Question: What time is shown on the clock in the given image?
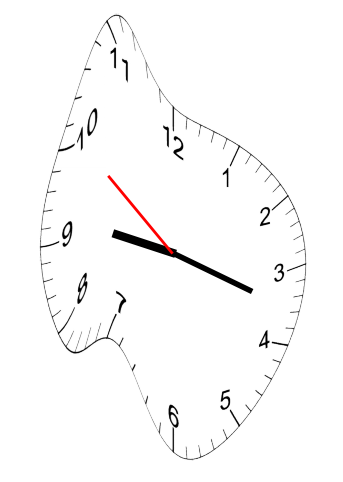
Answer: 09:17:51